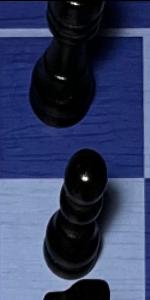
Label: Pawn_Black